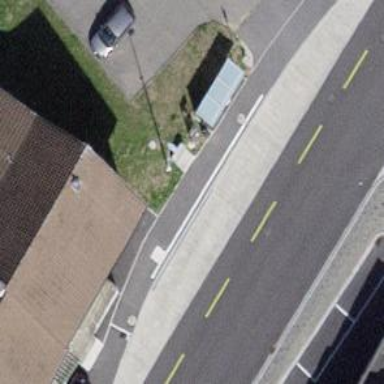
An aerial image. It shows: Bus stop with shelter. It is platform for public transport.